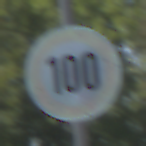
Verkehrszeichen: Geschwindigkeit100
Umgebung: Outdoor, Nature
Tageszeit: Midday
Wetter: Clear
Licht: Natural
Jahreszeit: NotSpecified
Kontrast: HighContrast